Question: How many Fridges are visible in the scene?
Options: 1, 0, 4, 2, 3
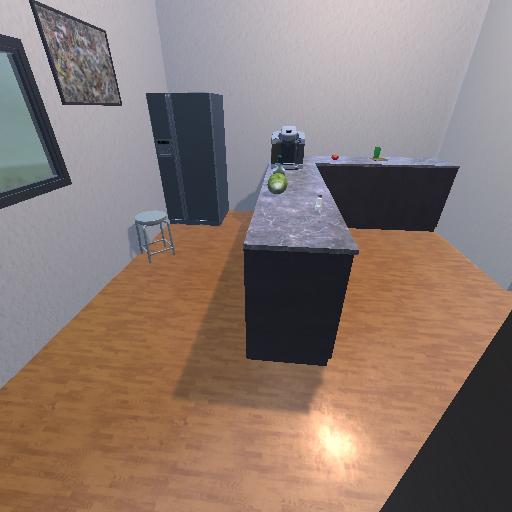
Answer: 1